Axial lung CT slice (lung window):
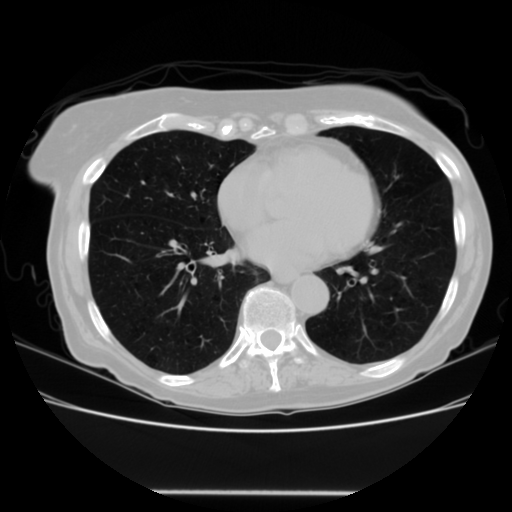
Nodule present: no